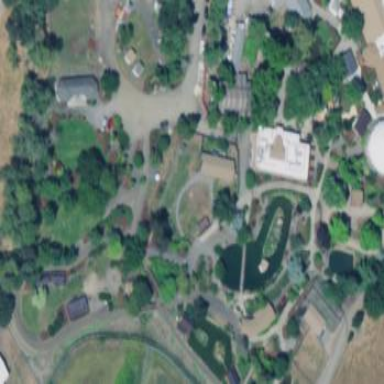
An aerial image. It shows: Theme park.